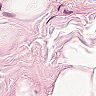
Metastatic tissue present: no